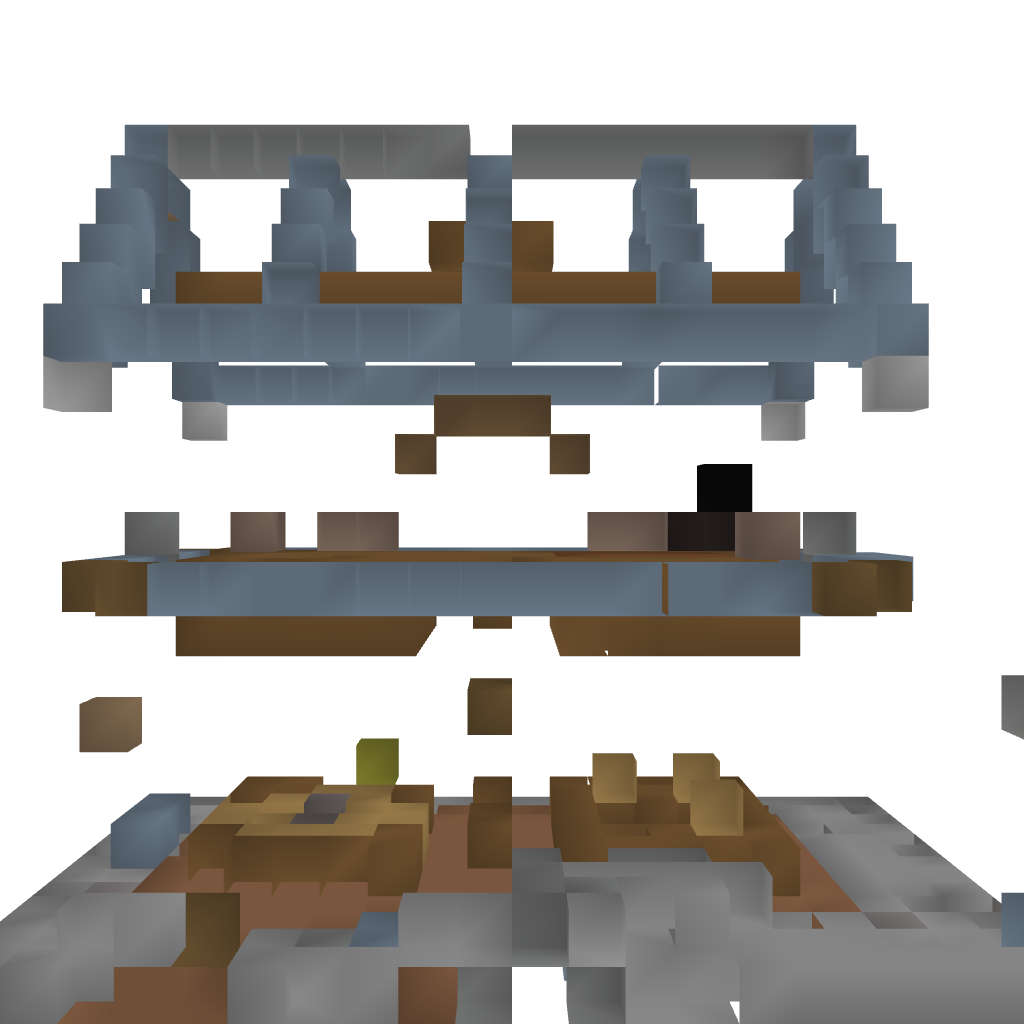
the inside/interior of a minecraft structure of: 2 story rustic house